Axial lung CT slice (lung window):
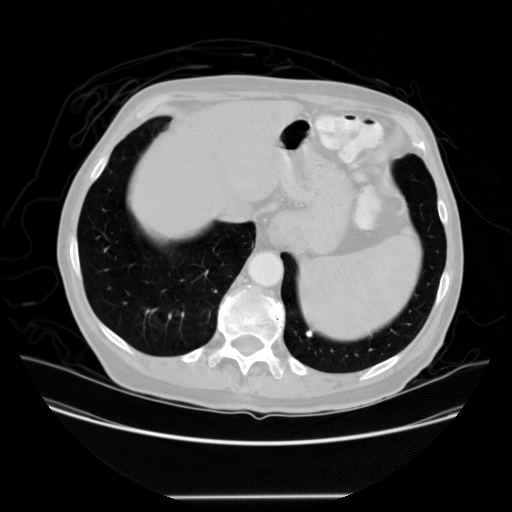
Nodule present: yes
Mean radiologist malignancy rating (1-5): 1